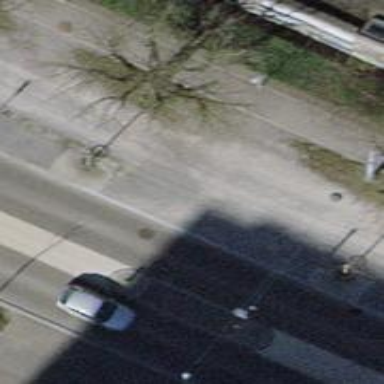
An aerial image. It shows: Kerb serving as barrier.